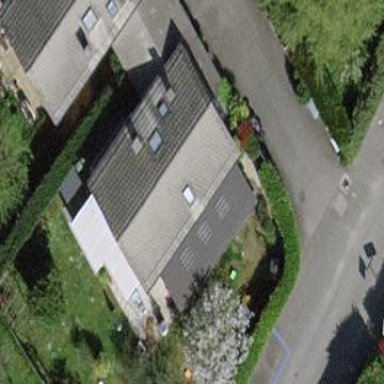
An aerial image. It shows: View of roof of building.